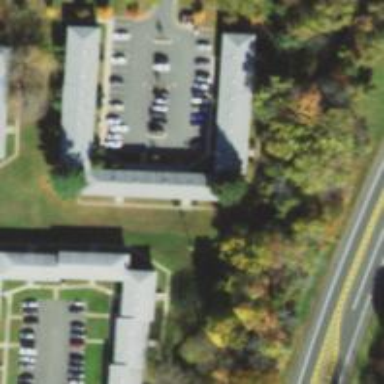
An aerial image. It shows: Building with hipped roof shape.